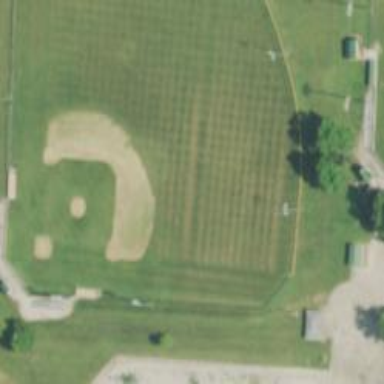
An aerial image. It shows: Baseball pitch for leisure land activities.